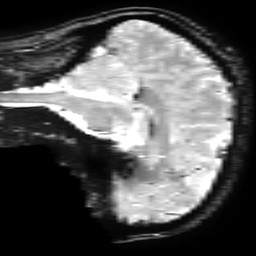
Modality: T2starw
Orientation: sagittal
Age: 32
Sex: male
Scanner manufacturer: ge
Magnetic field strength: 3 T
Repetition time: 0.65 s
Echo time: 0.02 s